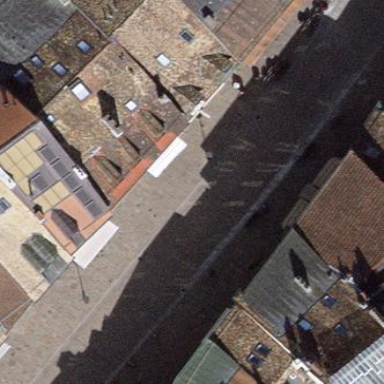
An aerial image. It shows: Building with gabled roof covered in roof tiles. The roof orientation is across the building.